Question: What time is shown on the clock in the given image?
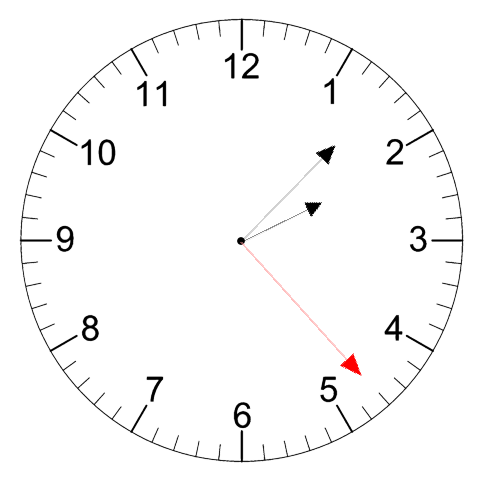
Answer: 02:07:23